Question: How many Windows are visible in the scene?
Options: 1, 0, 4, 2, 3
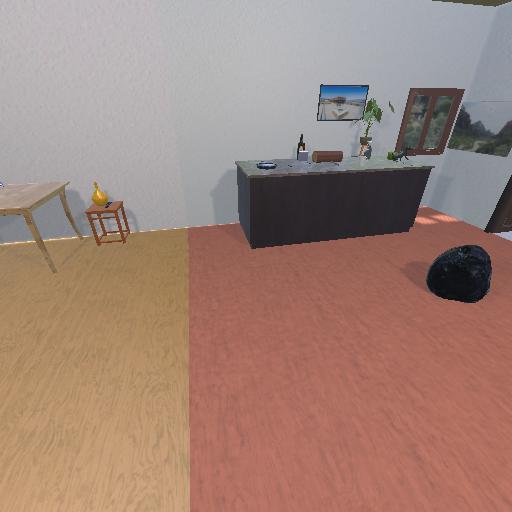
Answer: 1